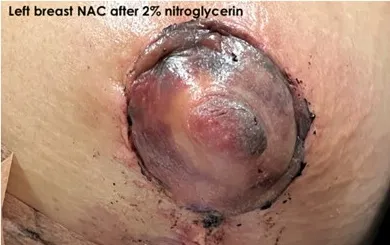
After. Application of 2% nitroglycerin ointment and intravenous methylprednisolone.
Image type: medical_photograph (other_medical_photograph)